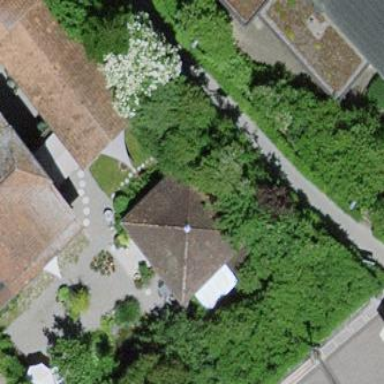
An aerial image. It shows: Garage building.